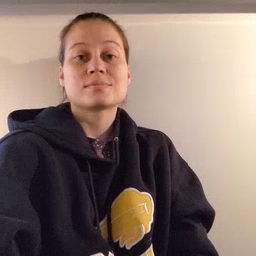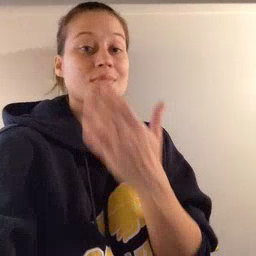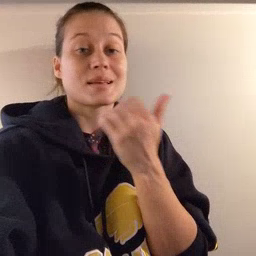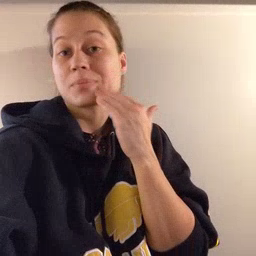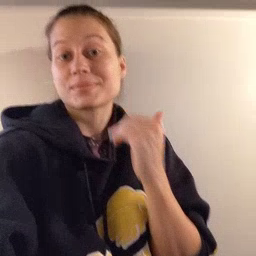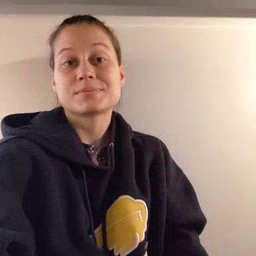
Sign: napkin